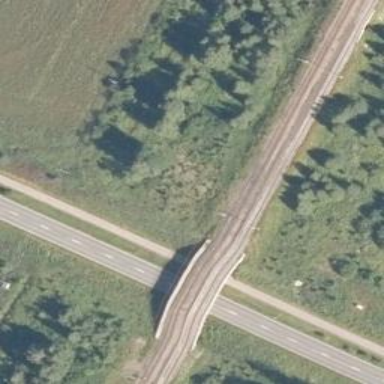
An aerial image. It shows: Bridge over railway with continuous electrified contact line.